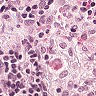
Metastatic tissue present: no